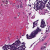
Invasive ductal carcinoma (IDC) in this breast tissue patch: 0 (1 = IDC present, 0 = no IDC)